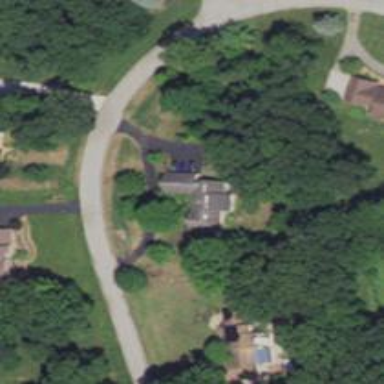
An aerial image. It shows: Driveway leading to service road.